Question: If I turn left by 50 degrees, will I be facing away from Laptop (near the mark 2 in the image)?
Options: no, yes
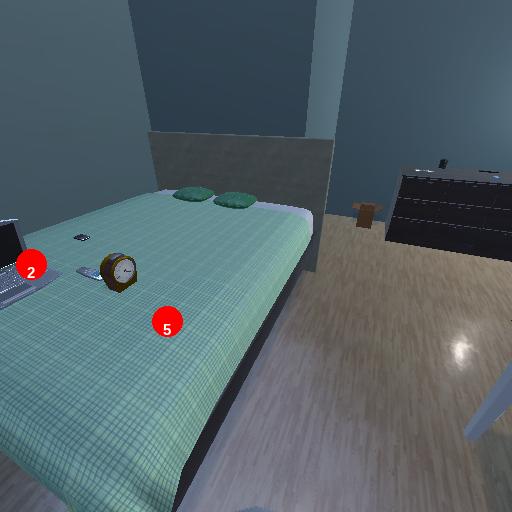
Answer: no